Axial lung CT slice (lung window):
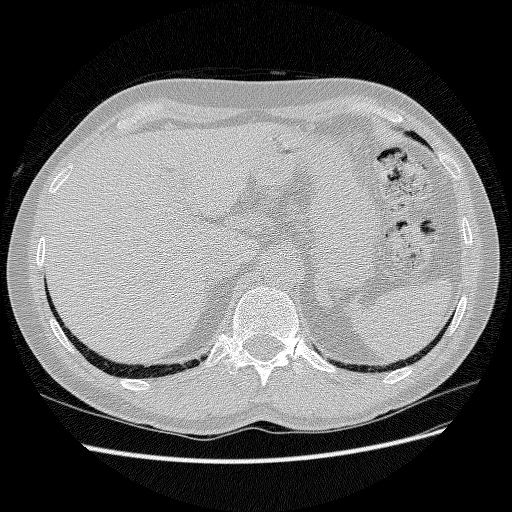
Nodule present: no